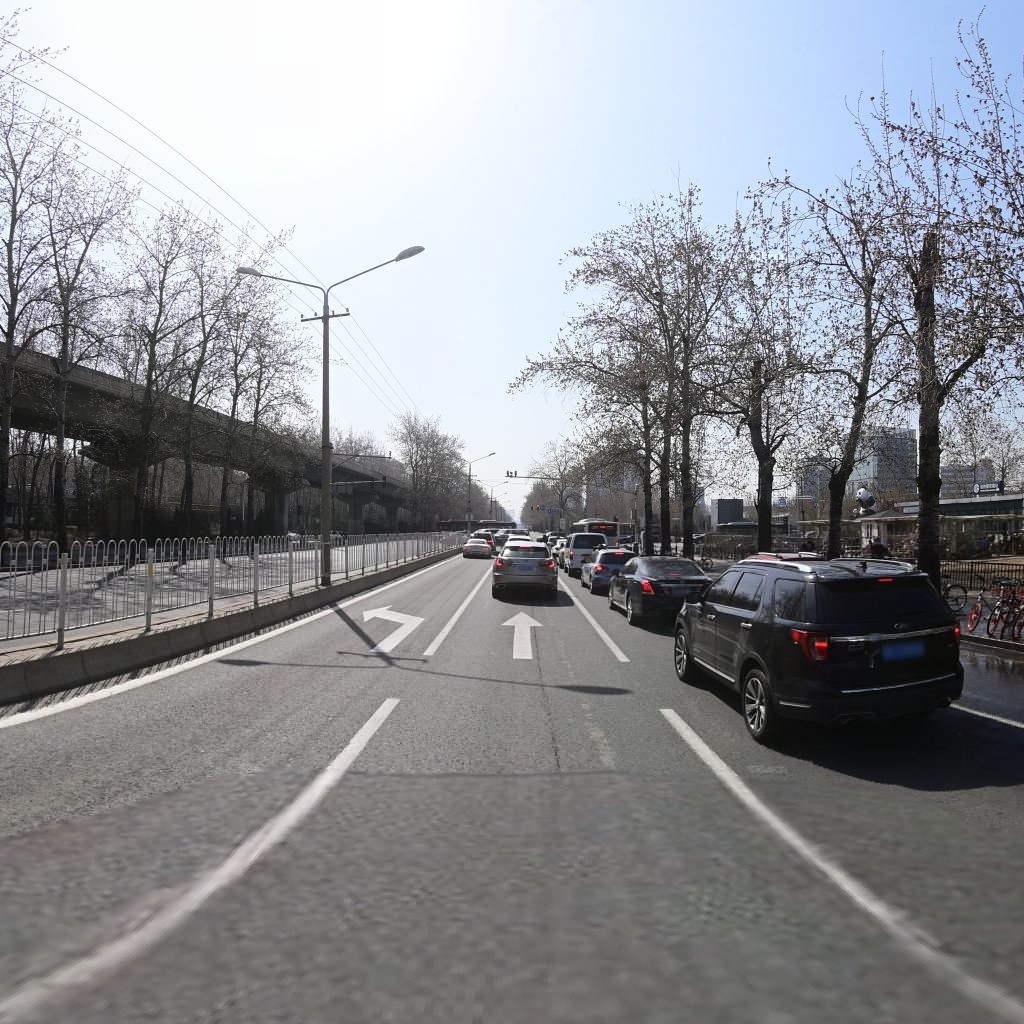
Region: Chaoyang
Road damage annotations: longitudinal crack